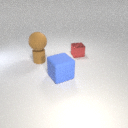
large brown rubber sphere above small brown rubber cylinder